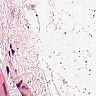
Metastatic tissue present: no